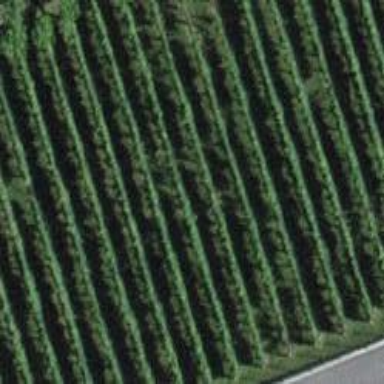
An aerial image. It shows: Vineyard.